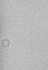
Label: camera_spot